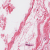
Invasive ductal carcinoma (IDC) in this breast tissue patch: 0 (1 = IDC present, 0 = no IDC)